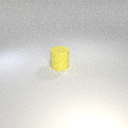
large yellow rubber cylinder